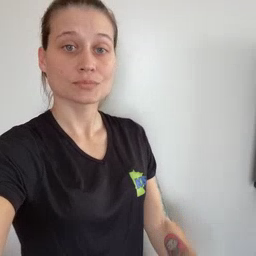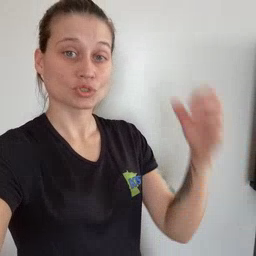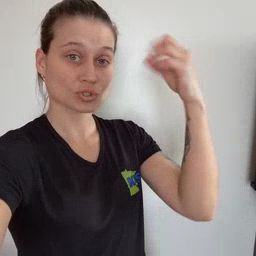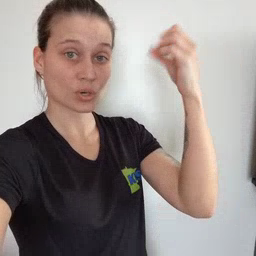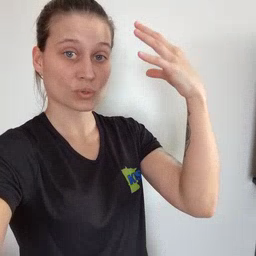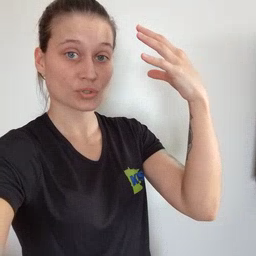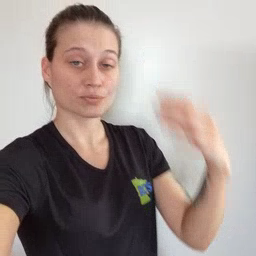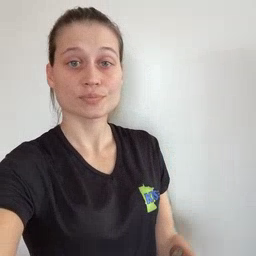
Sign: shower